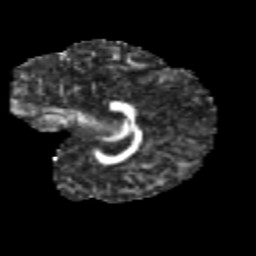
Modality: FA
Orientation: sagittal
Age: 11
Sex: female
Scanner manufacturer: siemens
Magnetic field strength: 3 T
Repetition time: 3.8 s
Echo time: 0.07 s